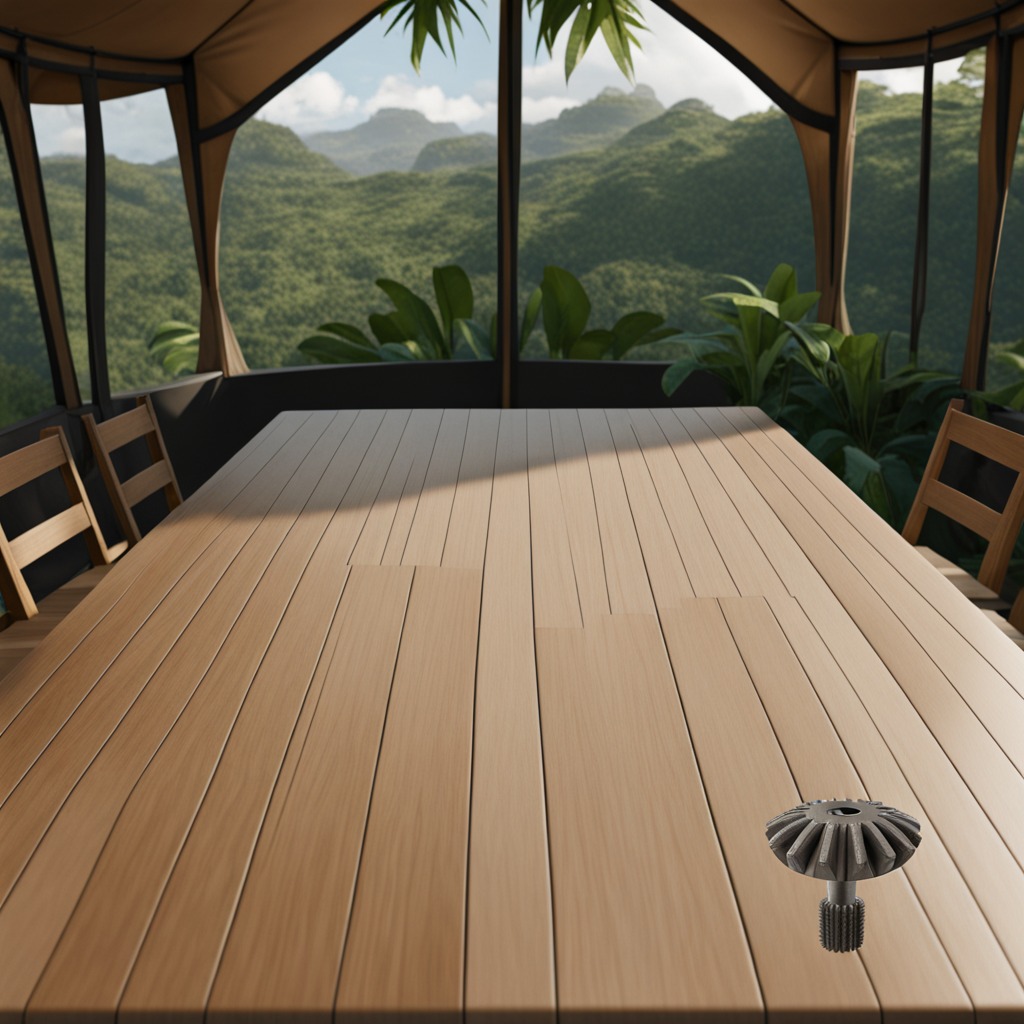
A steel gear with teeth is lying on a wooden table.